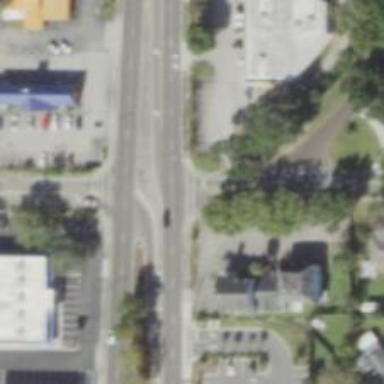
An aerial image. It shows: Uncontrolled road crossing.